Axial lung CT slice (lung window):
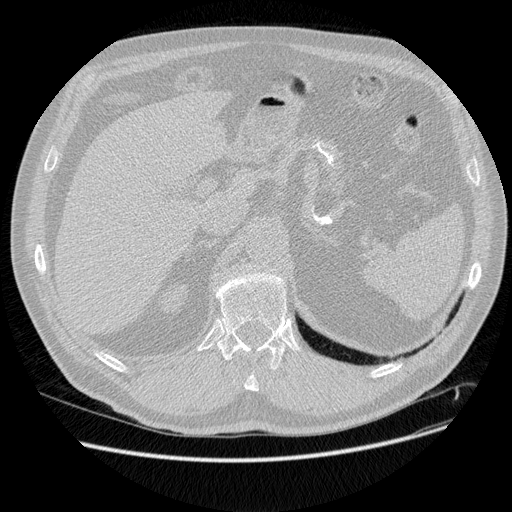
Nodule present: no